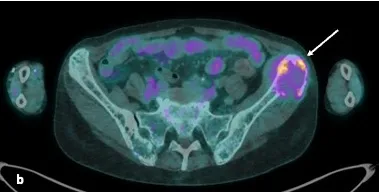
Left iliac crest. Plasmacytomas, invading soft tissues (white arrows).
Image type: radiology (pet)